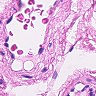
Metastatic tissue present: no